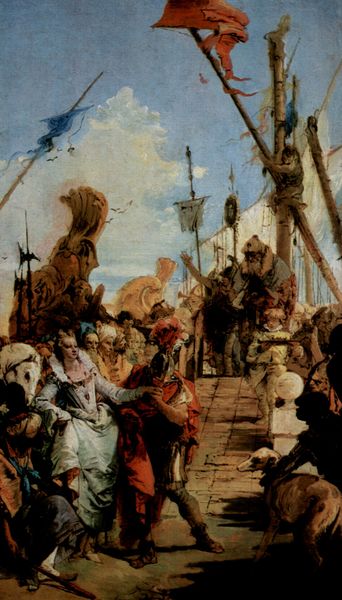
Titel: Treffen von Marc Antonius und Kleopatra
Künstler: Giovanni Battista Tiepolo
Standort: Venezia
Institution: Palazzo Labia
Schlagwörter: blau, dunkel, feder, gemälde, hand, himmel, kampf, mann, meer, rubens, schatten, umhang, wasser, weiß, wolken, frauen, landschaft, menschen, ocker, see, ufer, braun, bunt, frankreich, frau, grau, hell, holz, hut, kleid, licht, männer, schwarz, zeichnung, dame, hund, rot, tier, tiere, weg, wolke, fest, hochformat, bart, arme, barock, bibel, federn, gesicht, kragen, mensch, öl, erde, horizont, vögel, wind, brücke, sonne, boden, gewand, gold, mantel, adel, madame, prinzessin, boot, pferd, affe, statue, beine, federbusch, schiff, schiffe, segel, kuss, fahnen, italien, pflaster, fahne, flagge, mast, segelschiff, tag, hafen, kai, masten, quai, abfahrt, banner, steg, treppe, lanze, soldaten, sandalen, rit, fugen, greis, waffen, soldat, waffe, tumult, kugel, helm, ritter, rüstung, schimmel, sieg, wimpel, rom, triumph, sandale, schwarzer, jagdhund, windhund, wust, krieger, empfang, hellebarde, korsett, platten, herrscherin, königin, löwe, speer, flaggen, ankunft, parade, legionär, kleopatra, turban, handkuss, anlegestelle, gerangel, testament, rückkehr, medici, regierung, standarten, schiffsmast, ausguck, tiepolo, galeere, helebarde, penner, treuesymbol, tiepüolo, #fahnen, laufplanke, igemälde